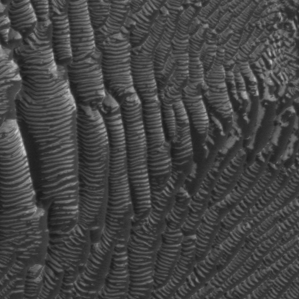
Label: frost